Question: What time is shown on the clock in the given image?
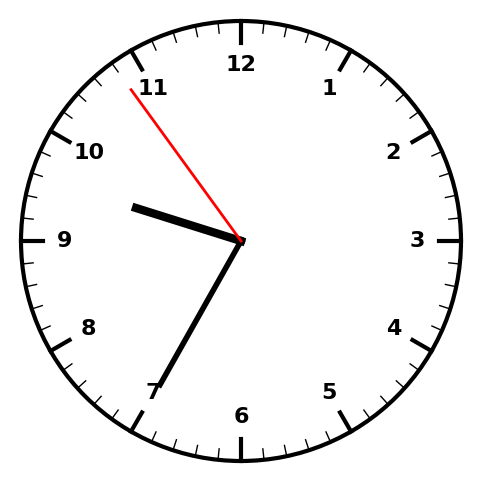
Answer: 09:34:54